Field crop: maize
Growth stage: 1
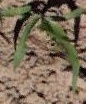
Species: maize